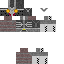
A female skeleton skin with dark skin, wearing brown helmet dressed in a red robe top and brown pants, featuring a closed mouth.